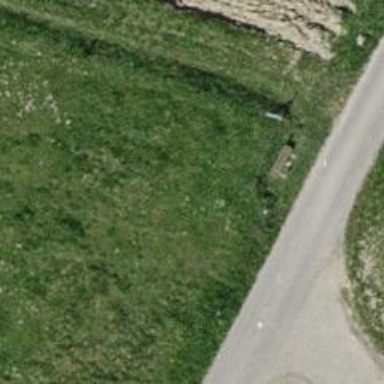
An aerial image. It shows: Bench.